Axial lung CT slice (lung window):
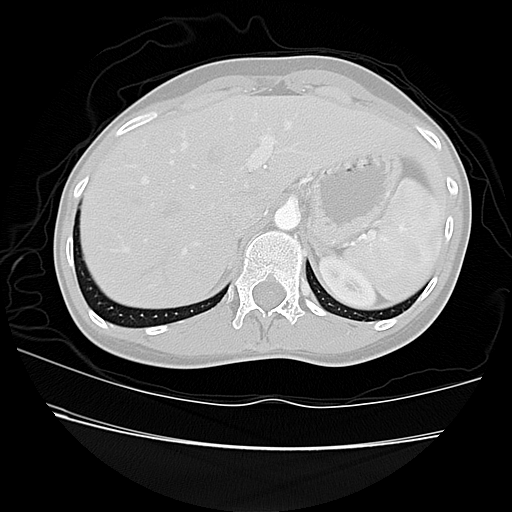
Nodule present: no